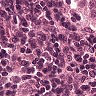
Metastatic tissue present: no